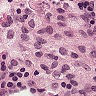
Metastatic tissue present: no